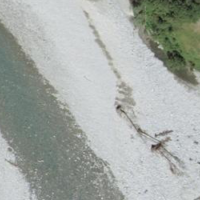
EUNIS habitat code: 15
Species observed at this site:
Phaneroptera nana